Question: I have app which contains 'ScrollViewer' and 'StackPanel'.
'''
<Window x:Class="WpfScrollViewer.MainWindow"
xmlns="http://schemas.microsoft.com/winfx/2006/xaml/presentation"
xmlns:x="http://schemas.microsoft.com/winfx/2006/xaml"
Title="MainWindow" Height="500" Width="800" Loaded="MainWindow_OnLoaded">
<Window.Resources>
<Style TargetType="Rectangle">
<Setter Property="Fill" Value="Blue" />
<Setter Property="Margin" Value="10" />
</Style>
</Window.Resources>
<Grid>
<Grid.RowDefinitions>
<RowDefinition />
<RowDefinition Height="50" />
</Grid.RowDefinitions>
<ScrollViewer x:Name="MyScrollViewer" VerticalScrollBarVisibility="Hidden" HorizontalScrollBarVisibility="Auto">
<StackPanel x:Name="MyStackPanel" Orientation="Horizontal" />
</ScrollViewer>
<Button Grid.Row="1" Width="50" HorizontalAlignment="Left" Content="left" Click="LeftButton_Click" />
<Button Grid.Row="1" Width="50" HorizontalAlignment="Right" Content="right" Click="RightButton_Click" />
</Grid>
</Window>
'''
Inside 'StackPanel' I create several 'Rectangle's from code behind and their width is calculated from width of my 'Window'.
'''
using System.Windows;
using System.Windows.Shapes;
namespace WpfScrollViewer
{
/// <summary>
/// Interaction logic for MainWindow.xaml
/// </summary>
public partial class MainWindow : Window
{
private double _scrollWidth;
private double _edgeScrollWidth;
public MainWindow()
{
InitializeComponent();
}
private void LeftButton_Click(object sender, RoutedEventArgs e)
{
var offset = MyScrollViewer.HorizontalOffset;
if (offset == MyScrollViewer.ScrollableWidth)
{
MyScrollViewer.ScrollToHorizontalOffset(offset - _edgeScrollWidth);
}
else
{
MyScrollViewer.ScrollToHorizontalOffset(offset - _scrollWidth);
}
}
private void RightButton_Click(object sender, RoutedEventArgs e)
{
var offset = MyScrollViewer.HorizontalOffset;
if (offset == 0)
{
MyScrollViewer.ScrollToHorizontalOffset(offset + _edgeScrollWidth);
}
else
{
MyScrollViewer.ScrollToHorizontalOffset(offset + _scrollWidth);
}
}
private void MainWindow_OnLoaded(object sender, RoutedEventArgs e)
{
_scrollWidth = Width - 60;
_edgeScrollWidth = Width - 90;
var itemWidth = Width - 80;
for (var i = 0; i < 10; i++)
{
MyStackPanel.Children.Add(new Rectangle { Width = itemWidth });
}
}
}
}
'''
When I press the right 'Button' my rectangles looks like this:

But I want to see equal parts of the rectangles on the sides. I want to have my whole rectangle centered which it is not. I really think that I calculated offset correctly so I really don't know where I did mistake.
Am I missing something or is there some problems with calculating with 'WPF's independent units?
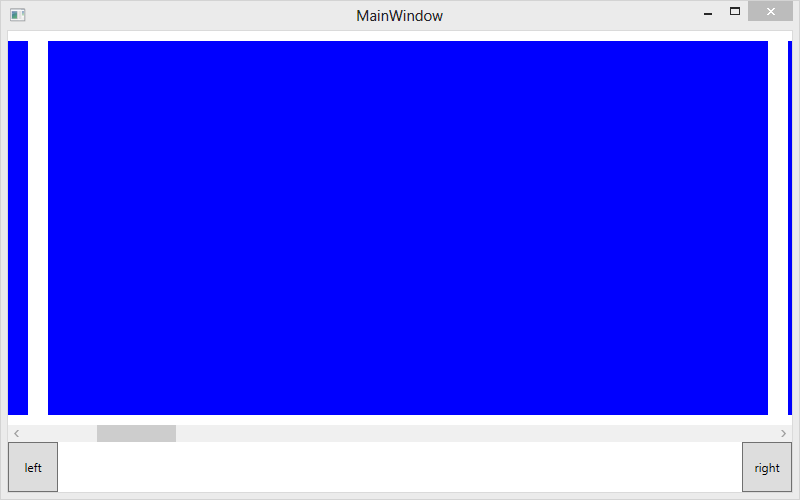
Answer: Your problem stems I think from using the 'Width' property in the 'Loaded' event handler. 'Width' here is the width property of the 'Window' class, and the value of that property . What you actually want is the width of the internal part of the window, or the . There is no WPF property for this, so you need to take the 'ActualWidth' of the window's child element (the window's 'Content').
Also, I'd recommend getting rid of the "magic" numbers by converting them to constants.
The following is a re-jigged version of your code that should do what you want:
'''
const double RectangleMarginThickness = 10;
const double RectangleWidthReduction = 80; // Rect width is client width less this
const double PaddingToCenter = RectangleWidthReduction/2 - RectangleMarginThickness;
double _rectangleWidthIncludingMargin;
private void MainWindow_OnLoaded(object sender, RoutedEventArgs e)
{
double clientWidth = (Content as FrameworkElement).ActualWidth;
var itemWidth = clientWidth - RectangleWidthReduction;
_rectangleWidthIncludingMargin = itemWidth + (RectangleMarginThickness * 2);
for (var i = 0; i < 10; i++)
{
MyStackPanel.Children.Add(new Rectangle { Width = itemWidth });
}
}
private void LeftButton_Click(object sender, RoutedEventArgs e)
{
SetNewHorizontalOffset(childOffset: -1);
}
private void RightButton_Click(object sender, RoutedEventArgs e)
{
SetNewHorizontalOffset(childOffset: 1);
}
private void SetNewHorizontalOffset(int childOffset)
{
double offset = MyScrollViewer.HorizontalOffset + PaddingToCenter;
if (_rectangleWidthIncludingMargin > 0)
{
int currentChildIndex;
if (childOffset < 0)
{
currentChildIndex =
(int) Math.Ceiling(offset / _rectangleWidthIncludingMargin);
}
else
{
currentChildIndex =
(int) Math.Floor(offset / _rectangleWidthIncludingMargin);
}
int newChildIndex = CoerceToRange(currentChildIndex + childOffset,
0, MyStackPanel.Children.Count - 1);
offset = newChildIndex * _rectangleWidthIncludingMargin - PaddingToCenter;
}
MyScrollViewer.ScrollToHorizontalOffset(offset);
}
private static int CoerceToRange(int value, int minimum, int maximum)
{
return Math.Max(minimum, Math.Min(value, maximum));
}
'''